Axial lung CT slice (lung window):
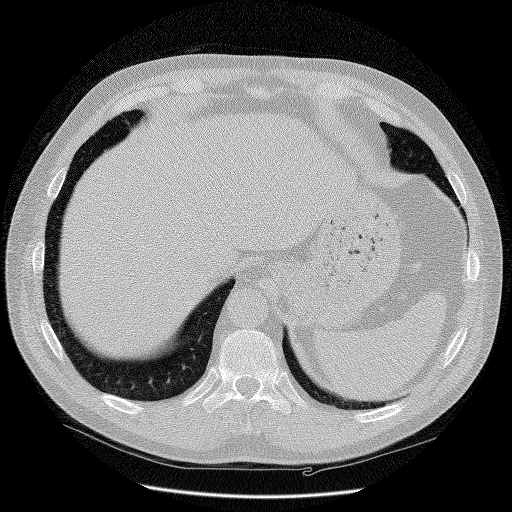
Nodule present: no